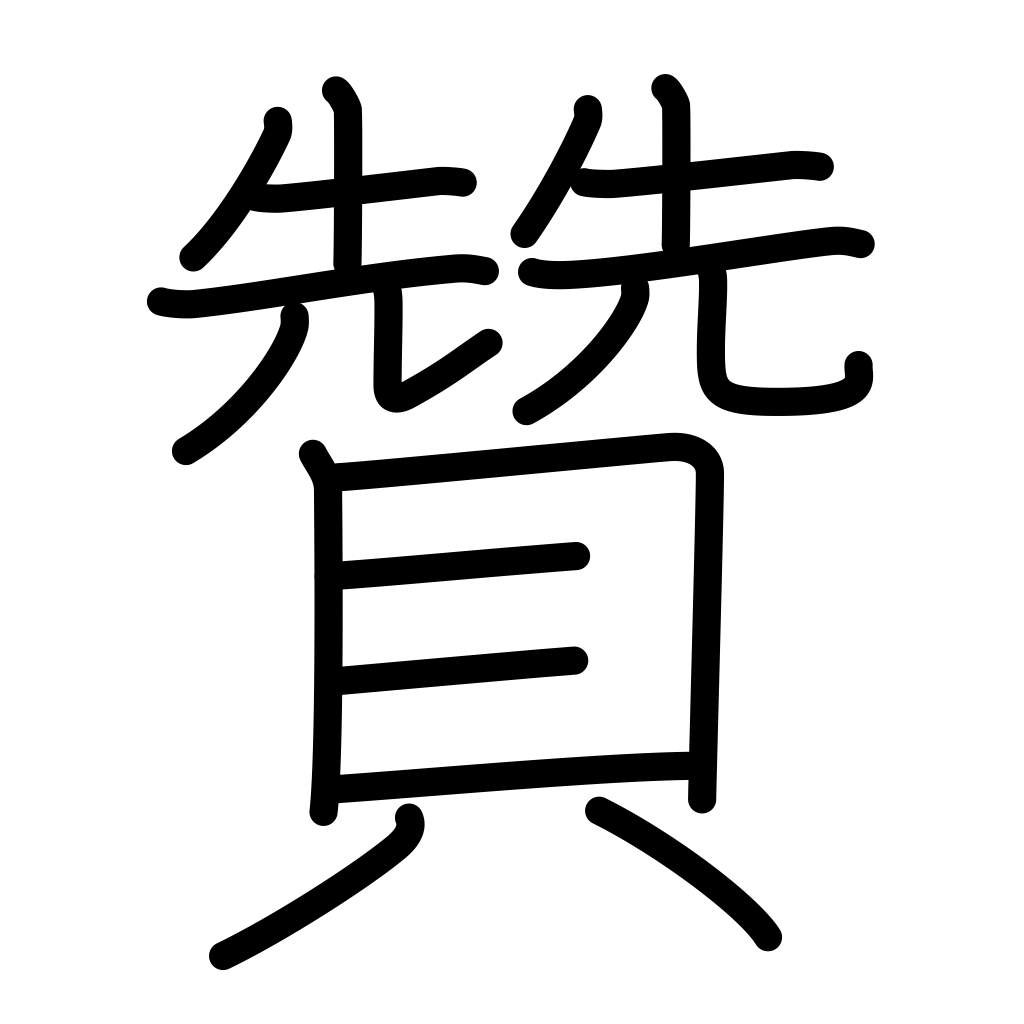
Meaning: help, support, assist, aid